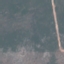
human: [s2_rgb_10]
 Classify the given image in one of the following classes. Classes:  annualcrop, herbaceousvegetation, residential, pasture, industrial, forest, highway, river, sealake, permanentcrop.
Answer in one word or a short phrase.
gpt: HerbaceousVegetation